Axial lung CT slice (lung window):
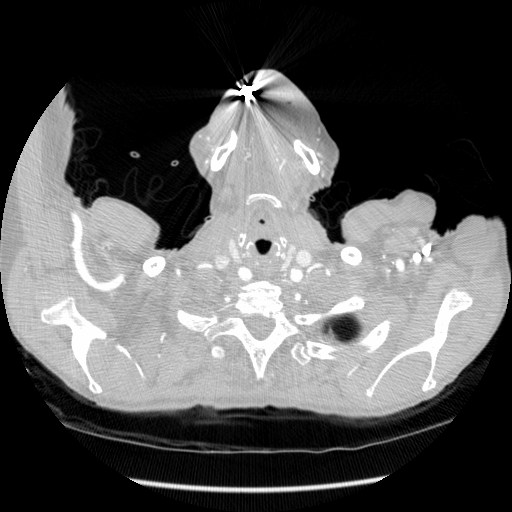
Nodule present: no